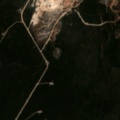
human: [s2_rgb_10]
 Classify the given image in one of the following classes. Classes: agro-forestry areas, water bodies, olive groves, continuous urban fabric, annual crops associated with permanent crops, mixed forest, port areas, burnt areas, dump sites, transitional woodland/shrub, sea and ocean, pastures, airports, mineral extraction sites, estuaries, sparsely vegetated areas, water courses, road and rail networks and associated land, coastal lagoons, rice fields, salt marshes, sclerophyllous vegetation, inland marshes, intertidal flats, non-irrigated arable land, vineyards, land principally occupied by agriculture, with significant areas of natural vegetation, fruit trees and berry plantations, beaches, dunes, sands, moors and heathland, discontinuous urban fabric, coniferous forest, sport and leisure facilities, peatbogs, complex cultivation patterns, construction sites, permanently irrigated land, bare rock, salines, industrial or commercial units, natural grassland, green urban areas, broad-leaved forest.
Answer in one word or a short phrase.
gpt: mineral extraction sites, coniferous forest, sclerophyllous vegetation, transitional woodland/shrub